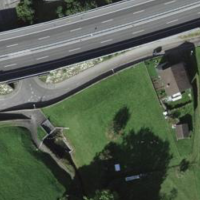
EUNIS habitat code: 57
Species observed at this site:
Chroicocephalus ridibundus
Corvus corone